Question: I have some code to send an email. data for email is coming from third party API, which will look like this 'a' equivalent of it is danish character 'a'. but email shows s 'a' .
Is there any way i can transform this one in to correct?
My code to send mail is like this
'''
SmtpClient client = new SmtpClient();
System.Net.Mail.MailMessage mail = new System.Net.Mail.MailMessage();
foreach (string toEmail in toEmails.Split(",".ToCharArray(), StringSplitOptions.RemoveEmptyEntries))
mail.To.Add(toEmail.Trim());
mail.Subject = subject;
mail.SubjectEncoding = System.Text.Encoding.UTF8;
mail.Body = body;
mail.BodyEncoding = System.Text.Encoding.UTF8;
mail.IsBodyHtml = isHtml;
mail.Priority = MailPriority.Normal;
if (attachments != null)
{
foreach (string key in attachments.Keys)
{
Attachment mailAttachment = new Attachment(attachments[key], key);
mail.Attachments.Add(mailAttachment);
}
}
client.Send(mail);
retValue = true;
'''
Note: Fixed the issue by using L.B's answer . but i am still having some issues like

this. in my email body
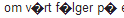
Answer: Use <URL> class
'''
var str = HttpUtility.HtmlDecode("&#229;");
var str = WebUtility.HtmlDecode("&#229;");
'''